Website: crate-barrel
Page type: billing-address
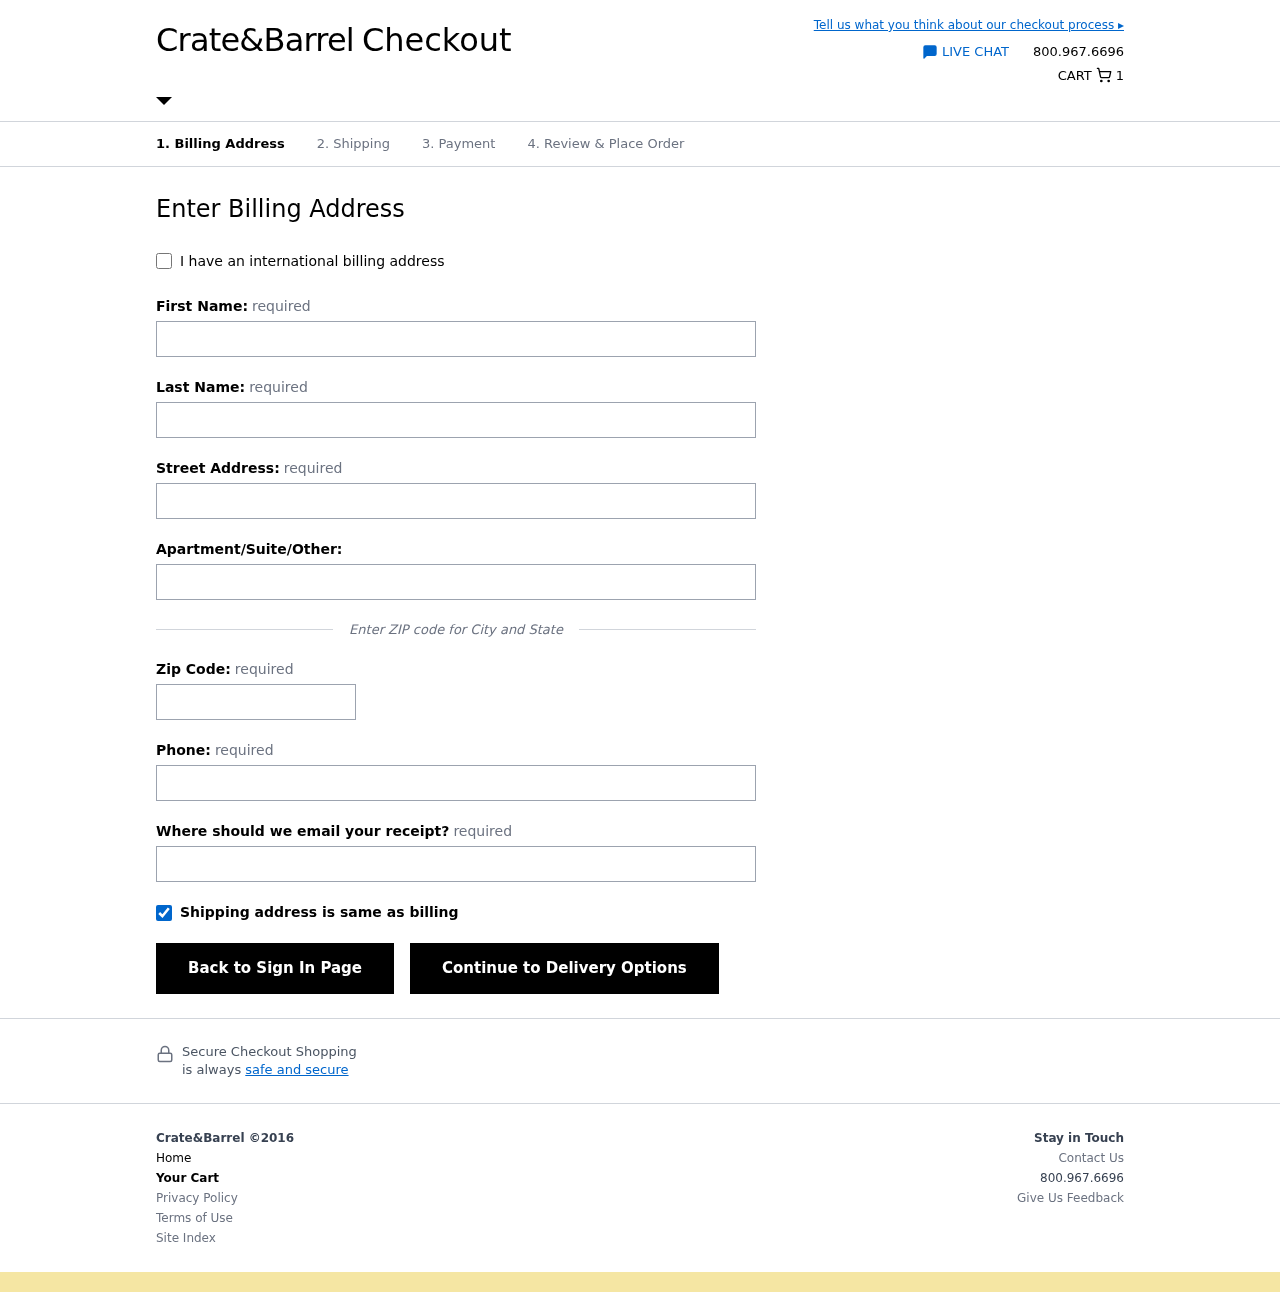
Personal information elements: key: PII_EMAIL
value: sherry_jackson@hotmail.com
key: PII_FIRSTNAME
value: Sherry
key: PII_LASTNAME
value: Jackson
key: PII_PHONE
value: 2078546337
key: PII_POSTCODE
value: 76713
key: PII_STREET
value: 6835 Reyes Fields
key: PII_STREET2
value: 44376 Christina Terrace
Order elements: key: ORDER_NUM_ITEMS
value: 1